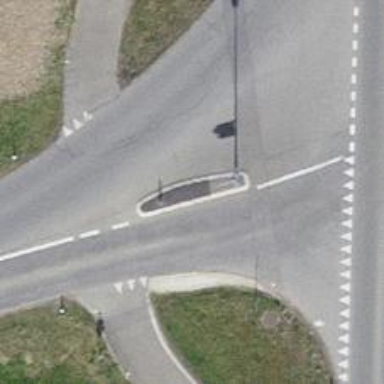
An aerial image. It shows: Traffic calming island.